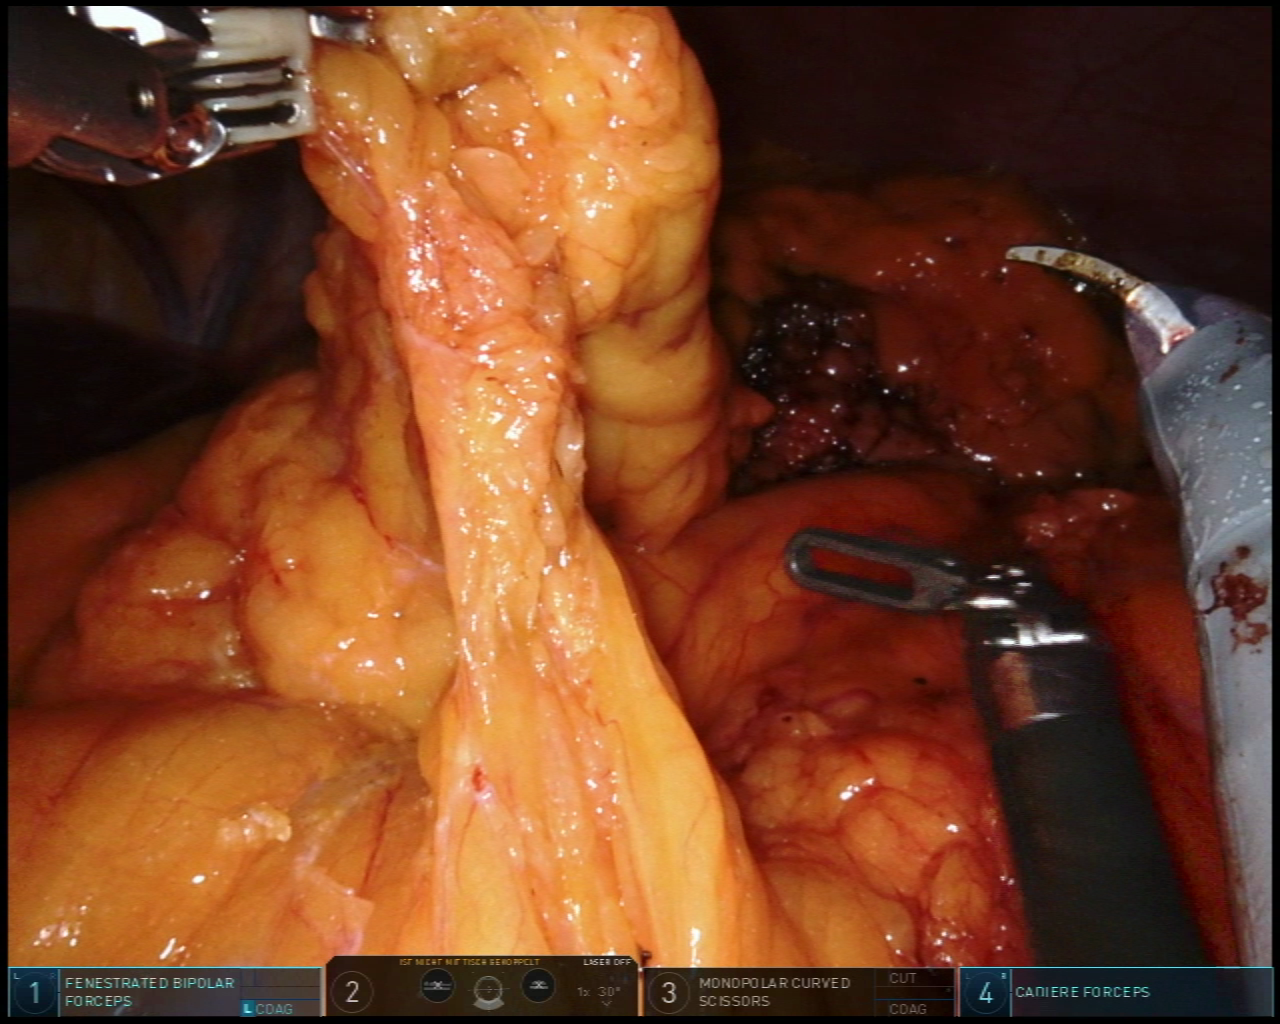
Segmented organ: liver
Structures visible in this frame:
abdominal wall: yes
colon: no
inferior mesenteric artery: no
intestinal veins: no
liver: yes
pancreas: no
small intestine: no
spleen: no
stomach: no
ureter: no
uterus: no
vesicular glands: no